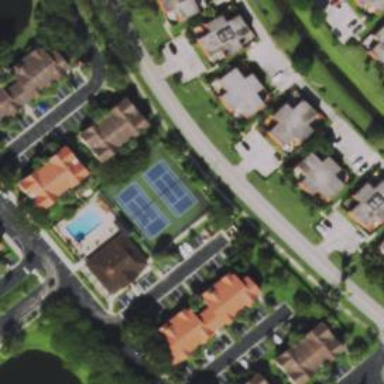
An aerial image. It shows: Tennis court on pitch designated for leisure land.